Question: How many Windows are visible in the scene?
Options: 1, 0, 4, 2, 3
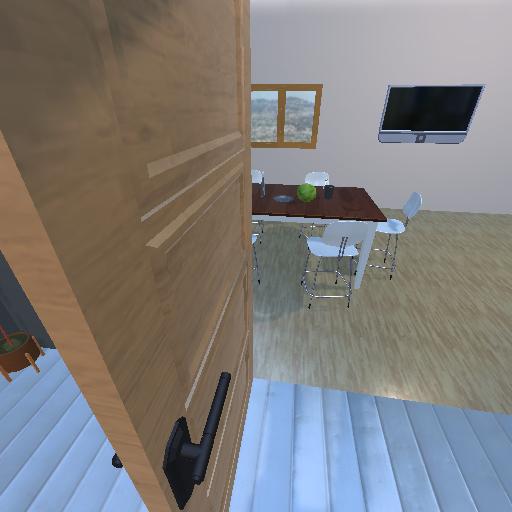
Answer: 1